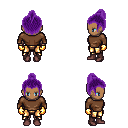
a pixel art fantasy rpg character, female body template, human, dark skin, brown long-sleeve shirt, gold greaves, purple short topknot hairstyle, gold gloves, maroon shoes, four views (front, back, left, right), 2x2 character sprite sheet, small pixel art, hard edges, no anti-aliasing